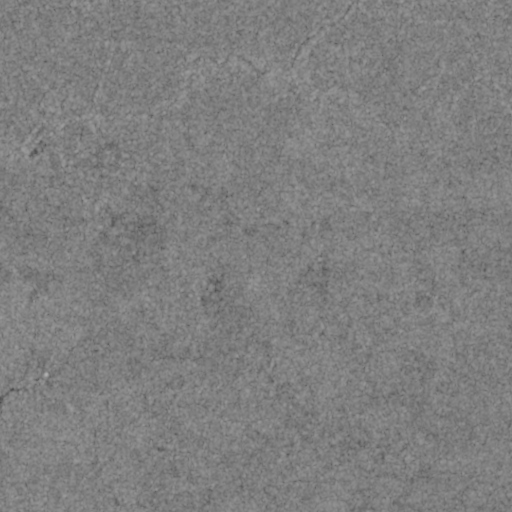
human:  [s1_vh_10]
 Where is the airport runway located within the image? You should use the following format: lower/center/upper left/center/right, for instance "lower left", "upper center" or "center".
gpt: The airport runway is located in the upper left of the image.
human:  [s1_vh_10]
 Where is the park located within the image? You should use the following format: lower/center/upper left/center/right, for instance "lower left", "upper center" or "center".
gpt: The park is located in the upper left of the image.
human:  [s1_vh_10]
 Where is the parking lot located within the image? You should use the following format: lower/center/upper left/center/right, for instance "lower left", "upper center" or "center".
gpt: There is no parking lot in the image.

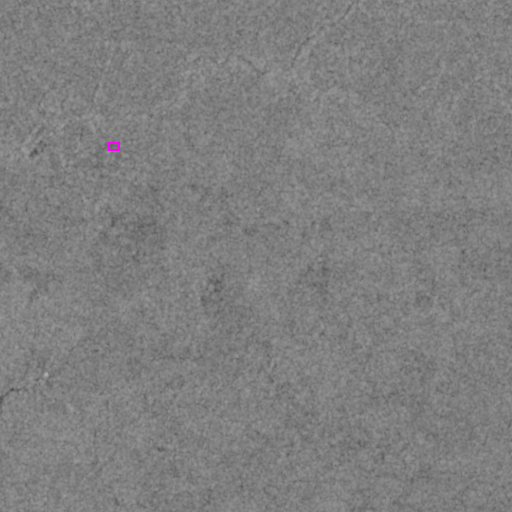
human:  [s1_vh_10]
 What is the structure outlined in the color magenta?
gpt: The structure outlined in magenta is a park.
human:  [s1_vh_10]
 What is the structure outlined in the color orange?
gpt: There is no orange outline.